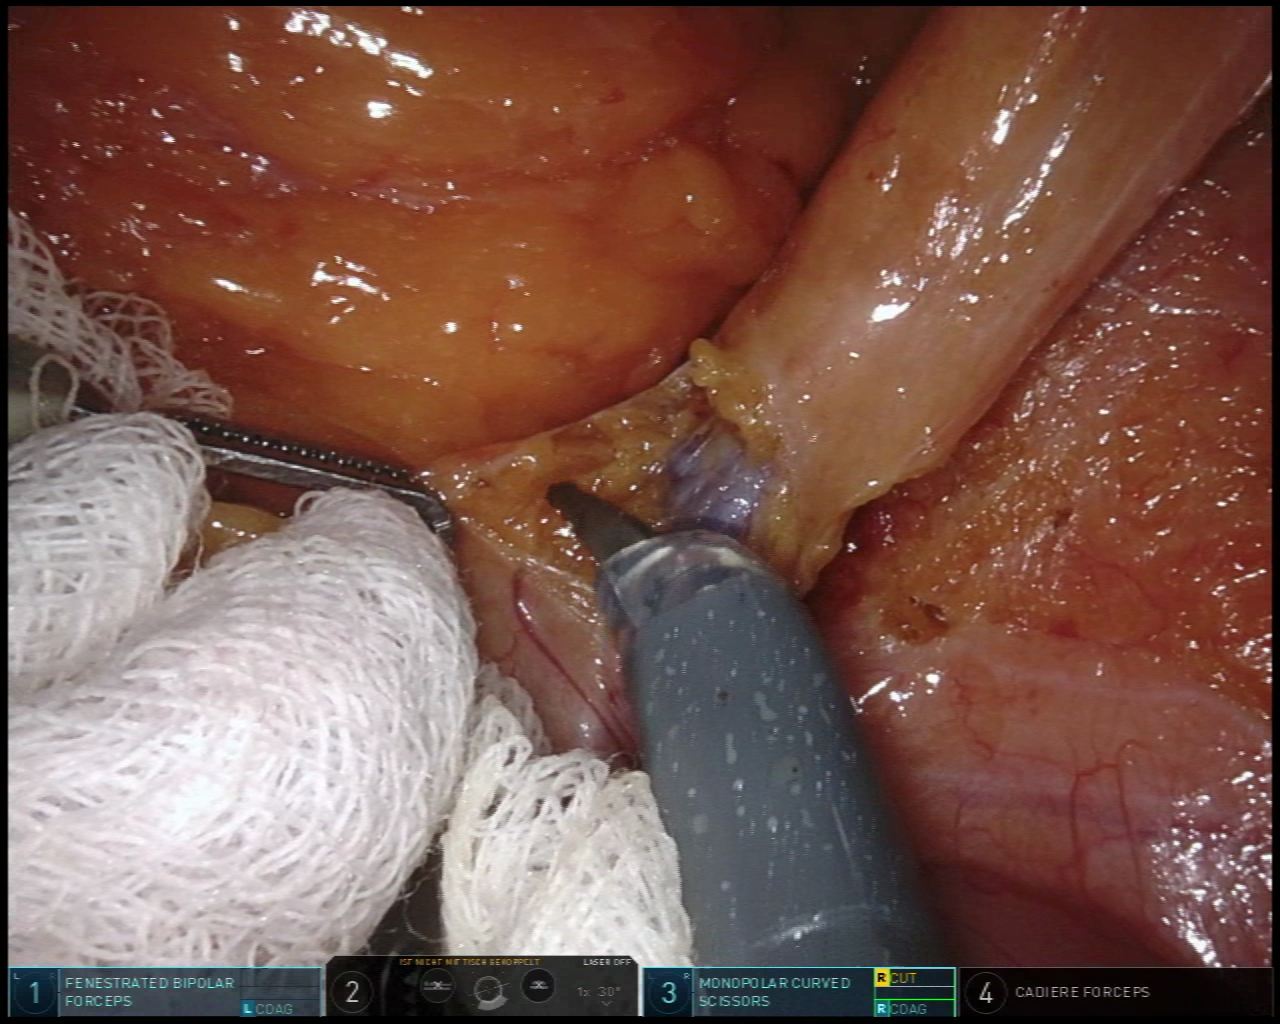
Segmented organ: intestinal_veins
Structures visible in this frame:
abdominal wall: no
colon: no
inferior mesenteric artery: no
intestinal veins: yes
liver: no
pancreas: no
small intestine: no
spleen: no
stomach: no
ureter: no
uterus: no
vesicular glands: no